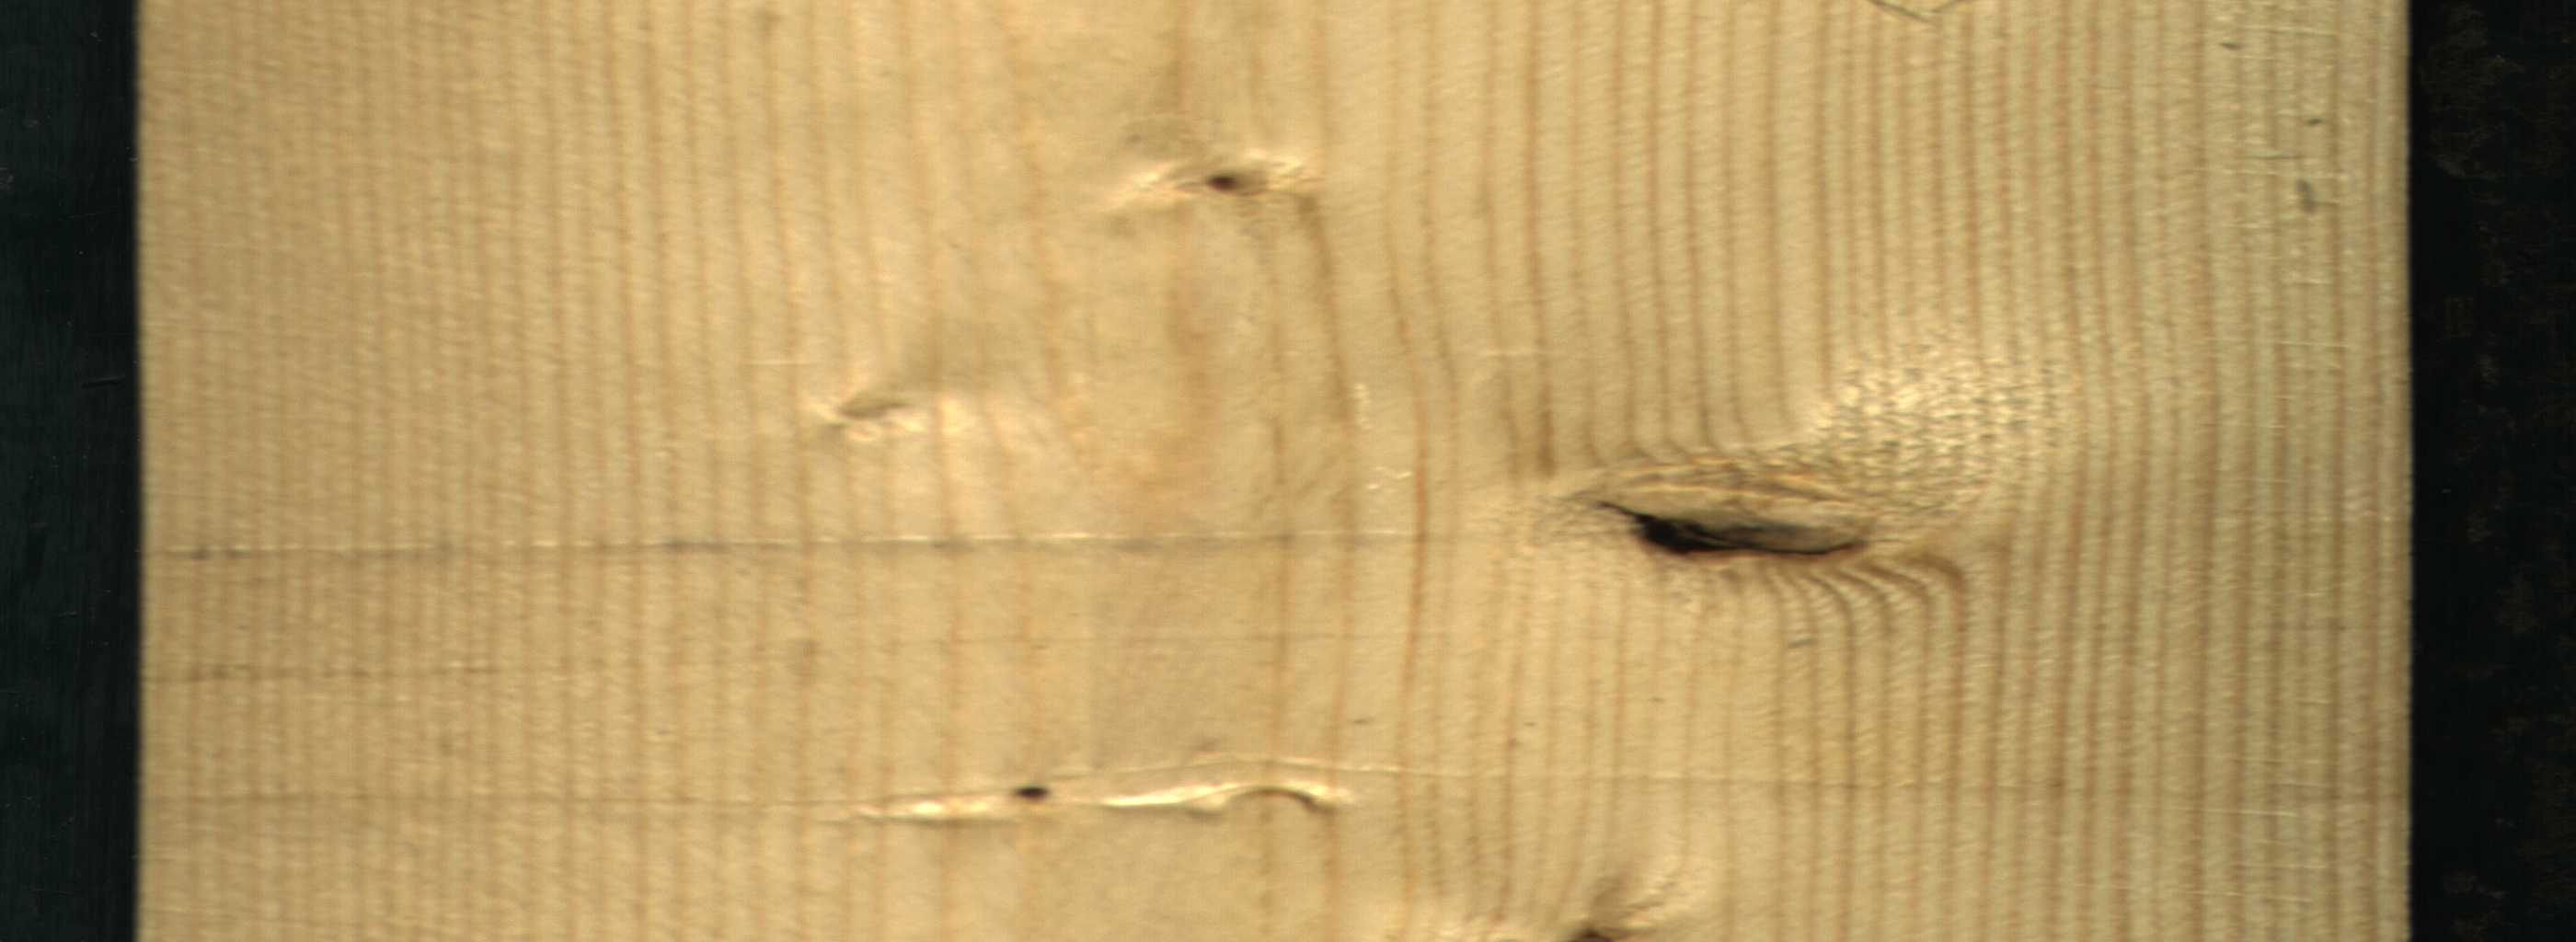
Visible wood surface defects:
Dead_Knot
Dead_Knot
Dead_Knot
Live_Knot